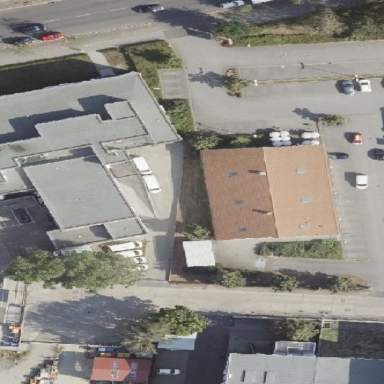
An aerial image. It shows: Retail building that houses clothes shop.